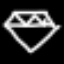
Label: diamond